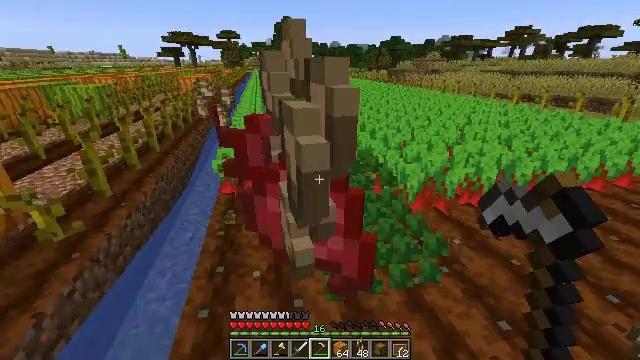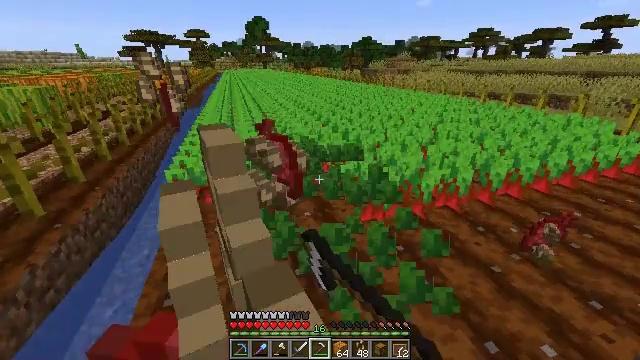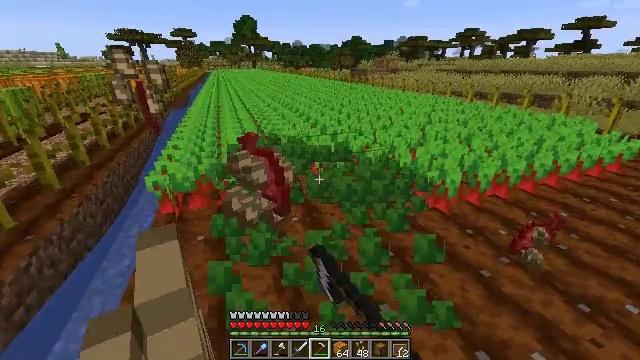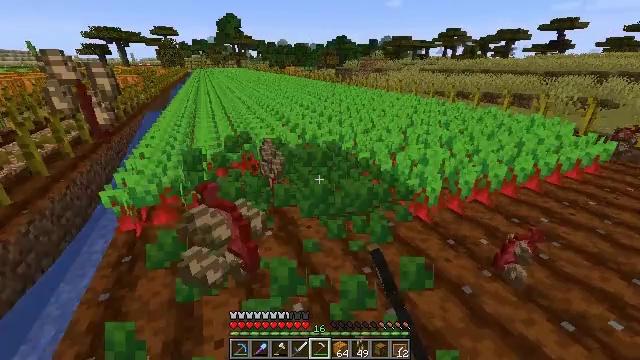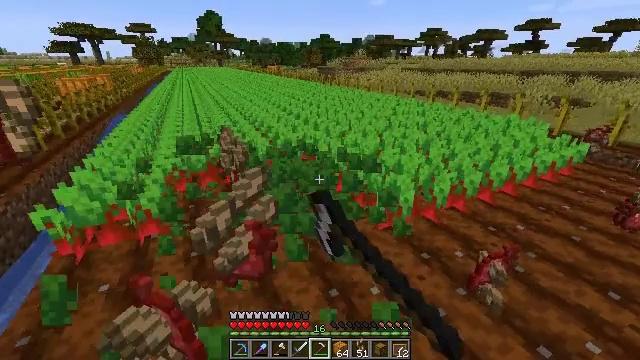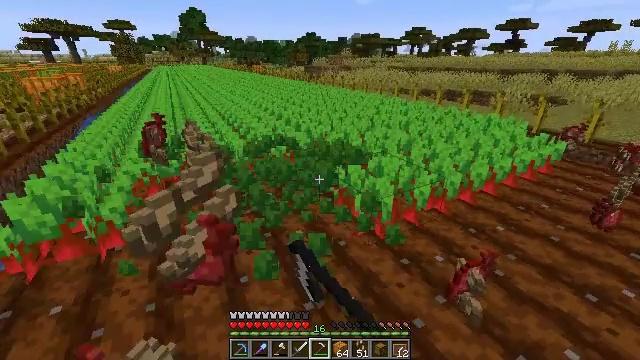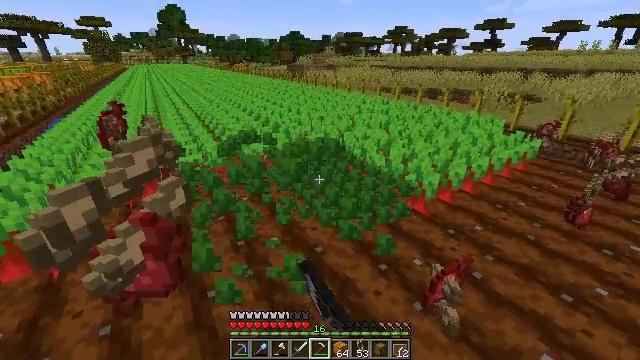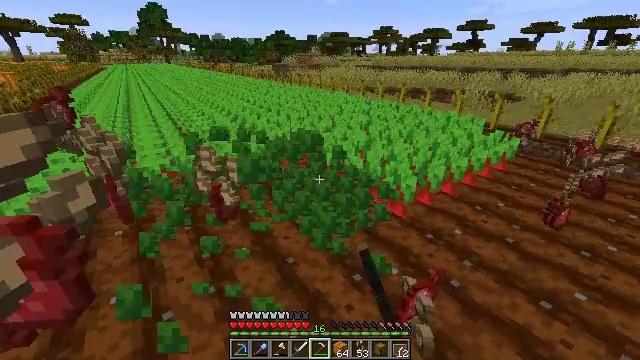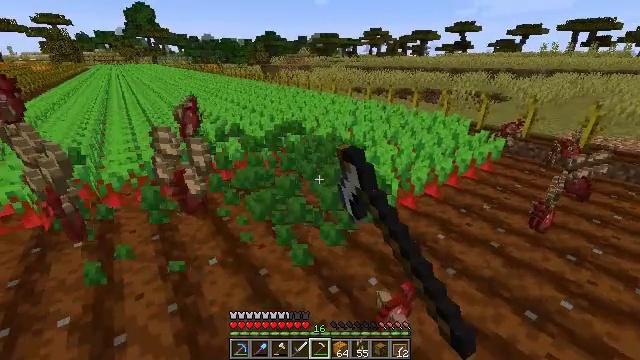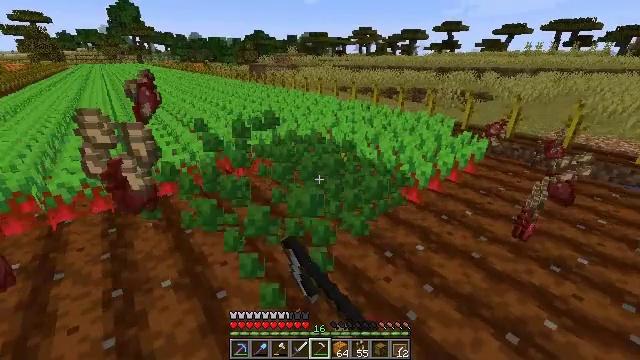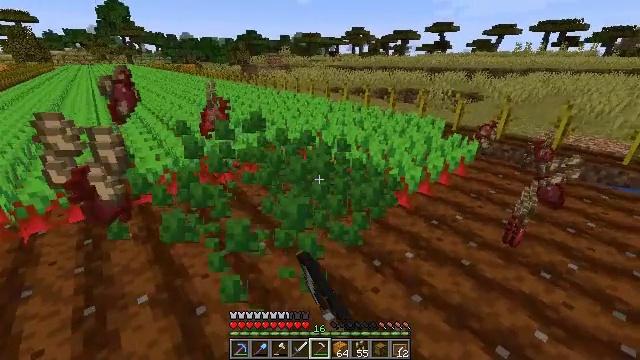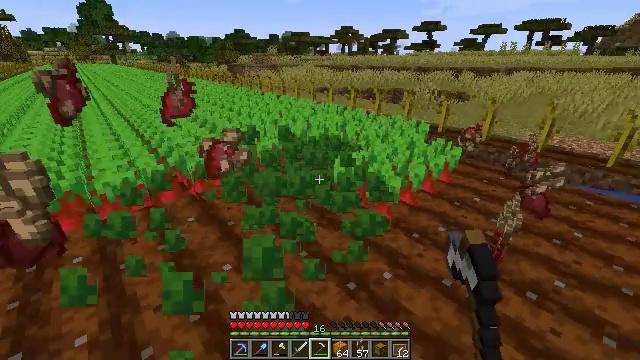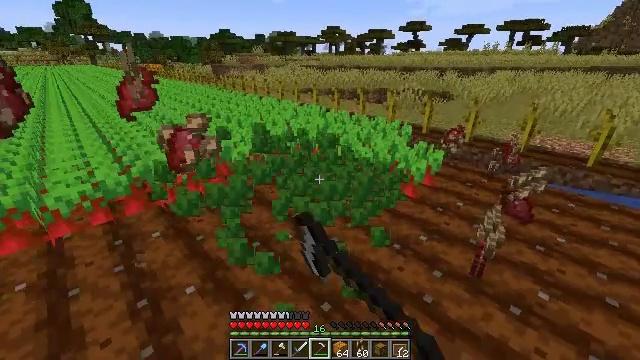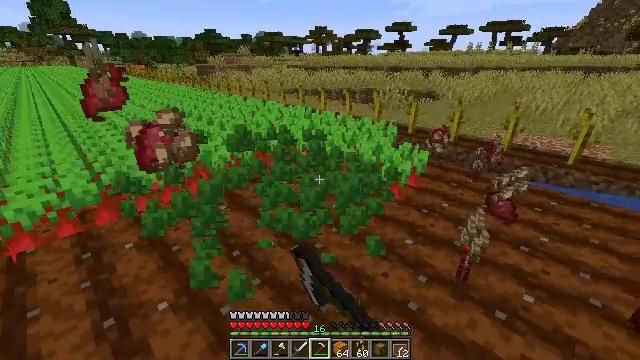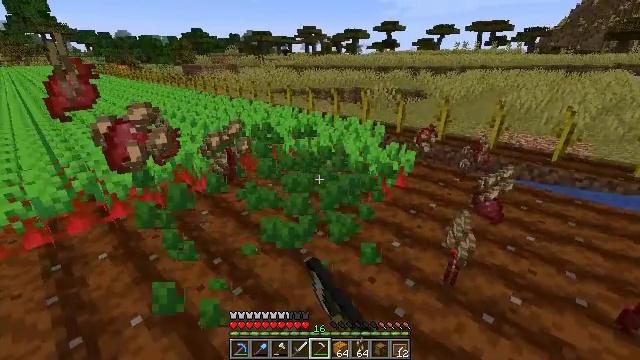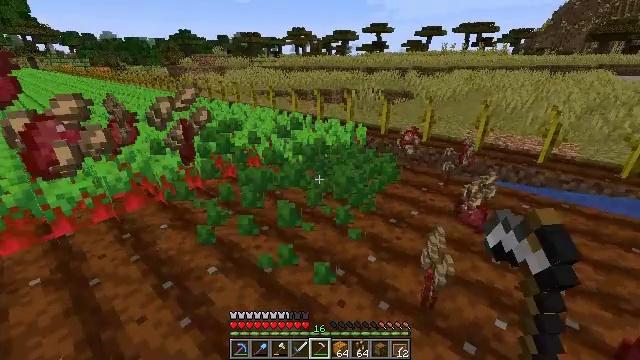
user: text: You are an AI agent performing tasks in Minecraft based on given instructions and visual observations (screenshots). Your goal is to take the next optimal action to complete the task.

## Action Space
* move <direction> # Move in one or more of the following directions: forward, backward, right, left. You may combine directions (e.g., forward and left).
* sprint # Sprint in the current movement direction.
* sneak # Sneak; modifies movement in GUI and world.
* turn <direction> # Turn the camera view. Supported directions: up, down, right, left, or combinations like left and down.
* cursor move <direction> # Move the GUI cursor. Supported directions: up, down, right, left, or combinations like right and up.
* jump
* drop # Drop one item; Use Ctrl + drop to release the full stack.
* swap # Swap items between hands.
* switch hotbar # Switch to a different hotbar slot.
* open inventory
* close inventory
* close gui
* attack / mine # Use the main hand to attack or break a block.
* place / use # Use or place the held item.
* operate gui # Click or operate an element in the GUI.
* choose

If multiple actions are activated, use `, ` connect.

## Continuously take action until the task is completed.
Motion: motion action
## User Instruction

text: Gather beetroots by breaking the plants.
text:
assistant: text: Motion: move forward and move right, turn right, attack / mine
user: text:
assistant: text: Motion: move forward and move right, turn right, attack / mine
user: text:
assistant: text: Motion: move forward and move right, turn right, attack / mine
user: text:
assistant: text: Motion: move forward and move right, turn right, attack / mine
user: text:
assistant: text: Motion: move forward and move right, turn right, attack / mine
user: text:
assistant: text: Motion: move forward and move right, turn right, attack / mine
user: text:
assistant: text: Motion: move forward and move right, turn right, attack / mine
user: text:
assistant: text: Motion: move forward and move right, turn right, attack / mine
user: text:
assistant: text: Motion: move forward and move right, turn right, attack / mine
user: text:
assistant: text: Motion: move forward and move right, turn right, attack / mine
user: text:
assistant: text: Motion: move forward and move right, turn right, attack / mine
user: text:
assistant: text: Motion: move forward and move right, turn right, attack / mine
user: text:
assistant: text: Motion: move forward and move right, turn right, attack / mine
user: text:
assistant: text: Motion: move forward and move right, turn right, attack / mine
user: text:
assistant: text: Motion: move forward and move right, turn right, attack / mine
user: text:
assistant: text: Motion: move forward and move right, turn right, attack / mine
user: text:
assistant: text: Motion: move forward and move right, attack / mine
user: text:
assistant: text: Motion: move forward and move right, turn left, attack / mine
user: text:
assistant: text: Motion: move forward and move right, turn left, attack / mine
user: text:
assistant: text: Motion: move forward, turn left, attack / mine
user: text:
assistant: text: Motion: move forward, turn left, attack / mine
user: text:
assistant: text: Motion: move forward, turn left, attack / mine
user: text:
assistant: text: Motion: move forward, turn left, attack / mine
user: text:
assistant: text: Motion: move forward, turn left, attack / mine
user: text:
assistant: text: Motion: move forward and move left, turn left, attack / mine
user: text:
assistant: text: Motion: move forward and move left, turn left, attack / mine
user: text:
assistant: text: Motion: move forward and move left, turn left, attack / mine
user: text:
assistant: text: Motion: move forward and move left, turn left, attack / mine
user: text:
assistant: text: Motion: move forward and move left, turn left, attack / mine
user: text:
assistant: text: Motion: move forward and move left, turn left, attack / mine